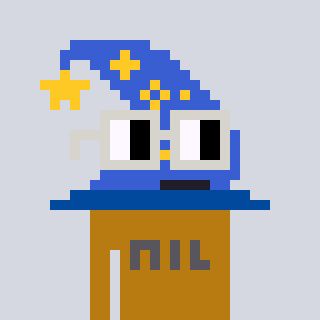
a pixel art character with square light gray glasses, a wizard hat-shaped head and a gold-colored body on a cool background